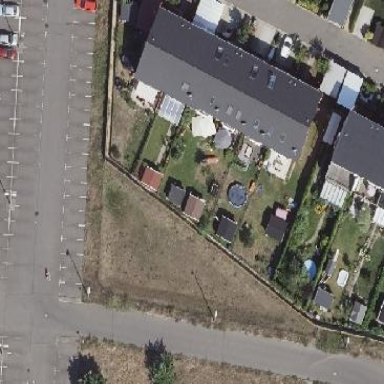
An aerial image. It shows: Garden area with grass.